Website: lowes
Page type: newsletter-management
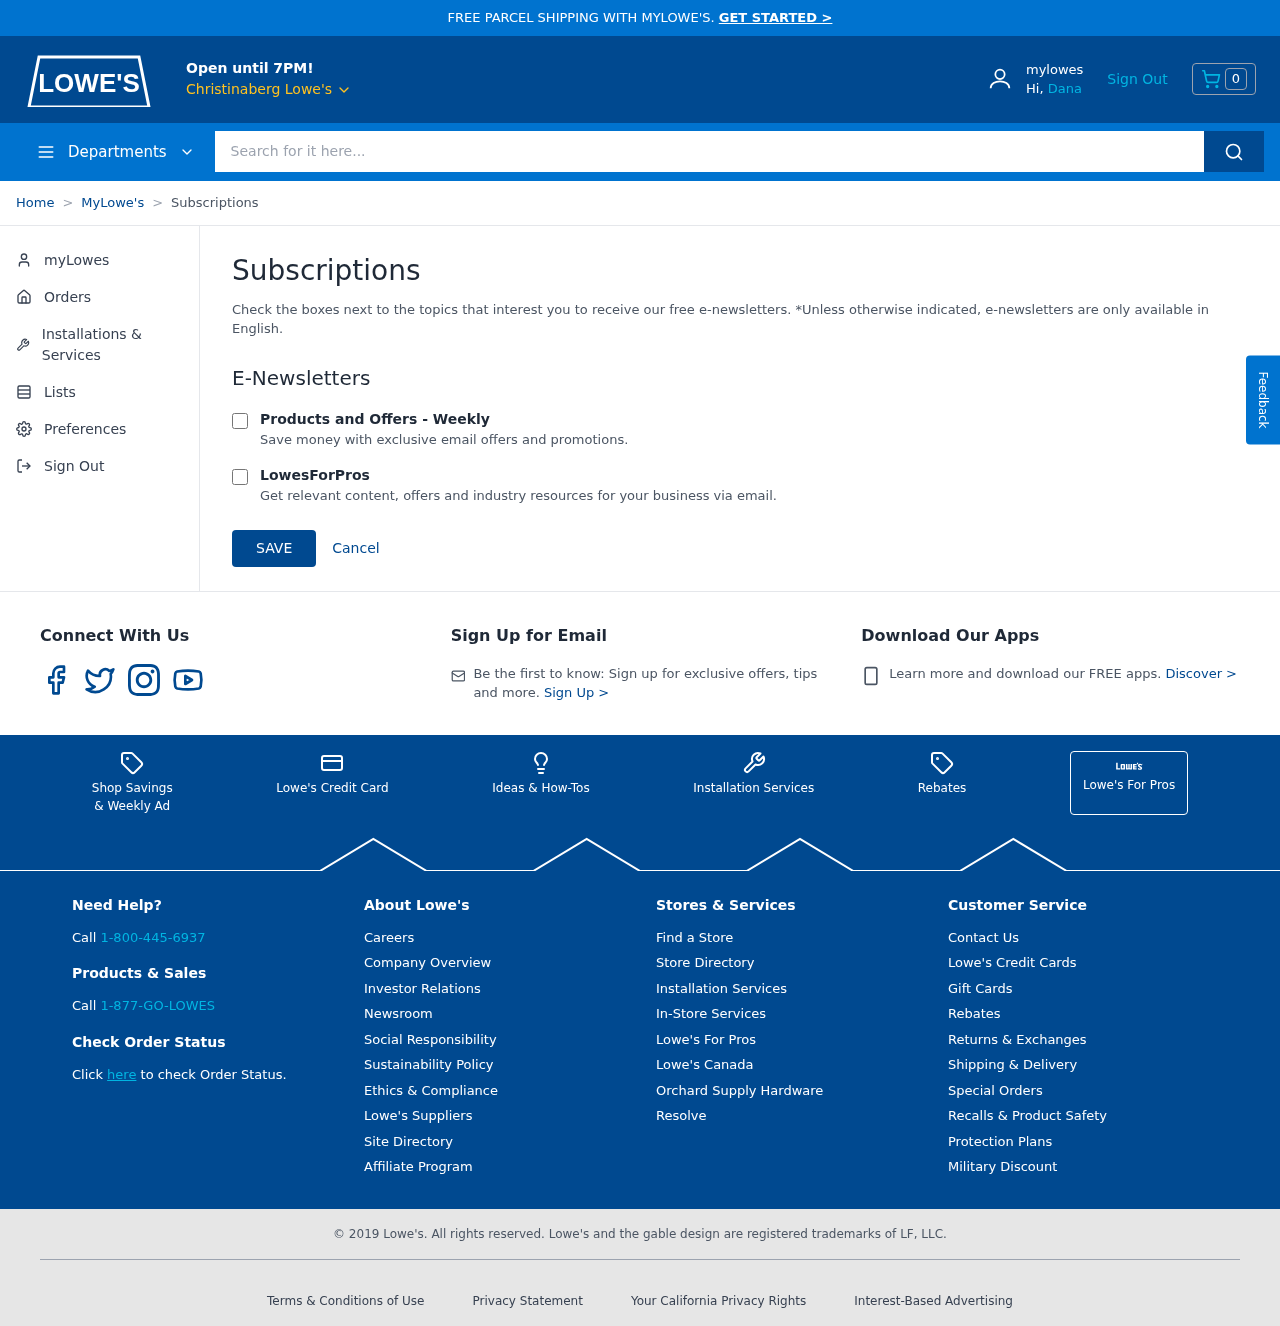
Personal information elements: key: PII_CITY
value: Christinaberg Lowe's
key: PII_FIRSTNAME
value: Dana
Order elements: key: ORDER_NUM_ITEMS
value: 0
Search elements: key: HEADER_SEARCH
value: Search for it here...